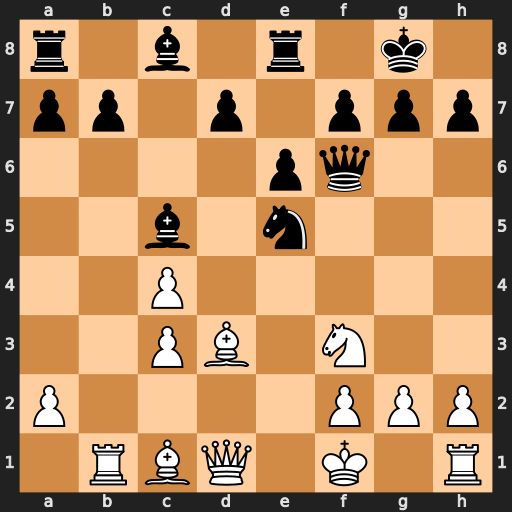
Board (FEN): r1b1r1k1/pp1p1ppp/4pq2/2b1n3/2P5/2PB1N2/P4PPP/1RBQ1K1R
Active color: w
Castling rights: -
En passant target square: -
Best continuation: Bg5 Nxd3 Bxf6